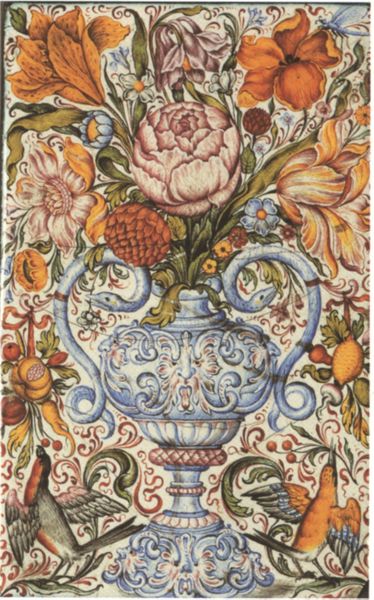
Titel: Tafel mit Blumenmotiven
Institution: Florenz, Bargello
Schlagwörter: blau, blätter, vogel, weiß, gelb, grün, blume, blumen, bunt, orange, blüten, obst, rose, rot, ornament, gesicht, bild, vögel, zweige, rosa, früchte, henkel, vase, orangen, floral, verzierung, blumenstrauß, strauß, schlange, lilie, griffe, schnörkel, knospe, schlangen, zitrone, lilien, papagei, zitronen, verzierungen, fratze, rotkehlchen, aster, bauernmalerei, doppelhenkel, buchfink, pfingsrose, tiegerlilie, tiger-lilie, schlängen